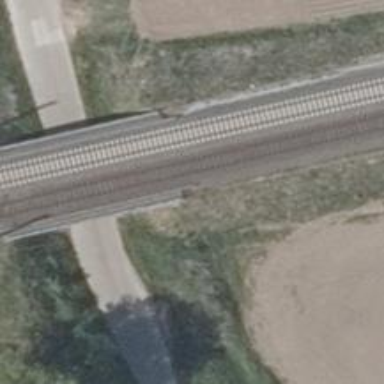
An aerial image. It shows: Bridge over electrified railway with contact line.